Question: Please tell me how can i shove images under dots?

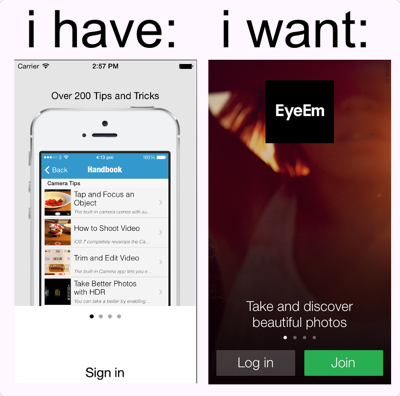
Answer: <URL> has a similar issue & solution.
In short: the standard UIPageControl object doesn't allow much customisation.